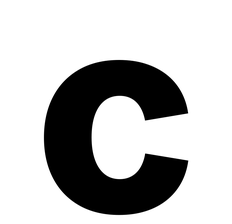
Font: Inter_ExtraBold